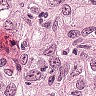
Metastatic tissue present: yes